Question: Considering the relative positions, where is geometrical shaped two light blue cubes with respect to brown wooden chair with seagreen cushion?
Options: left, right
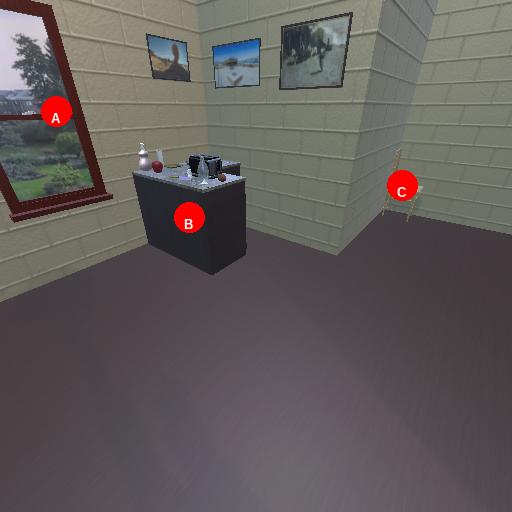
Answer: left